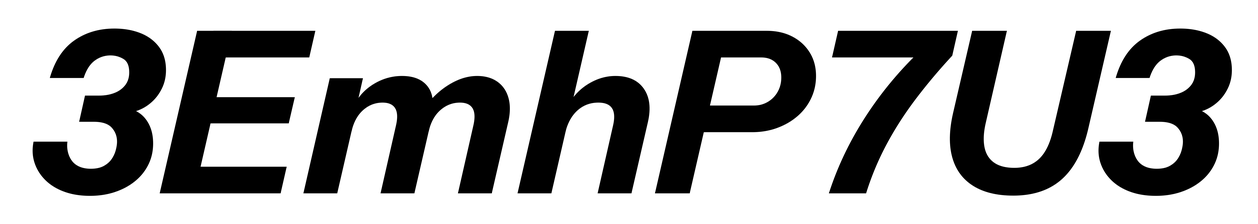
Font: InstrumentSans-Italic_Bold_Italic